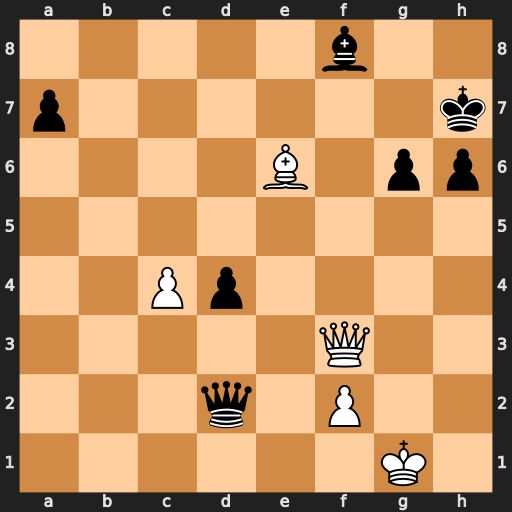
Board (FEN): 5b2/p6k/4B1pp/8/2Pp4/5Q2/3q1P2/6K1
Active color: w
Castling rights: -
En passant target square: -
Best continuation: Qf7+ Bg7 Qg8#